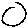
Label: circle